Question: I'm new to the css transform rotation and want to know how to get it to work with absolute positioning within its parent element. Could anyone help?

Here is a test snippet that mostly does what I want, but the rotated text shows up in the wrong spot. I want it to be in the left padding area of the foo, bar1, and bar2 bubbles.
'''
<html>
<head>
<style type="text/css">
div.item {
display: block;
border: 1px solid #888;
border-radius: 5px;
padding: 2px 15px;
}
span.rotated {
display: block;
position: absolute;
left: 0px;
bottom: 0px;
font-family: Verdana, sans-serif;
font-size: smaller;
-ms-transform:rotate(270deg); /* IE 9 */
-moz-transform:rotate(270deg); /* Firefox */
-webkit-transform:rotate(270deg); /* Safari and Chrome */
-o-transform:rotate(270deg); /* Opera */
}
</style>
</head>
<body>
<div class="item">foo<span class="rotated">foodoo the voodoo</span>
<div class="item">bar1<span class="rotated">bar bar bar bar Barbara Ann</span>
<div class="item">baz1</div>
<div class="item">baz2</div>
<div class="item">baz3</div>
<div class="item">baz4</div>
<div class="item">baz5</div>
<div class="item">baz6</div>
</div>
<div class="item">bar2<span class="rotated">Barber of Seville</span>
<div class="item">baz7</div>
<div class="item">baz8</div>
<div class="item">baz9</div>
<div class="item">baz10</div>
<div class="item">baz11</div>
<div class="item">baz12</div>
</div>
</div>
</body>
</html>
'''
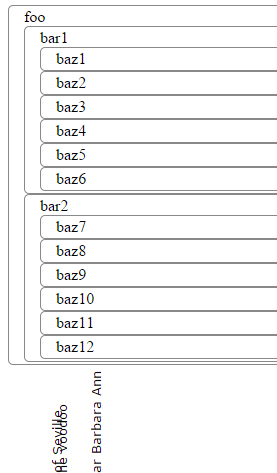
Answer: Aha, I was missing two things:
- -
'overflow: hidden' Fixed! 'overflow: hidden' needs to go into the parent div.
'''
<html>
<head>
<style type="text/css">
div.item {
display: block;
position: relative;
overflow: hidden;
border: 1px solid #888;
border-radius: 5px;
padding: 2px 15px;
}
span.rotated {
display: block;
position: absolute;
left: 0px;
bottom: 0px;
font-family: Verdana, sans-serif;
font-size: smaller;
-ms-transform:rotate(270deg); /* IE 9 */
-ms-transform-origin: 0 0;
-moz-transform:rotate(270deg); /* Firefox */
-moz-transform-origin: 0 0;
-webkit-transform:rotate(270deg); /* Safari and Chrome */
-webkit-transform-origin:0 0;
-o-transform:rotate(270deg); /* Opera */
-o-transform-origin: 0 0;
}
</style>
</head>
<body>
<div class="item">foo<span class="rotated">foodoo the voodoo</span>
<div class="item">bar1<span class="rotated">bar bar bar bar Barbara Ann</span>
<div class="item">baz1</div>
<div class="item">baz2</div>
<div class="item">baz3</div>
<div class="item">baz4</div>
<div class="item">baz5</div>
<div class="item">baz6</div>
</div>
<div class="item">bar1<span class="rotated">Barber of Seville</span>
<div class="item">baz7</div>
<div class="item">baz8</div>
<div class="item">baz9</div>
<div class="item">baz10</div>
<div class="item">baz11</div>
<div class="item">baz12</div>
</div>
</div>
</body>
</html>
'''